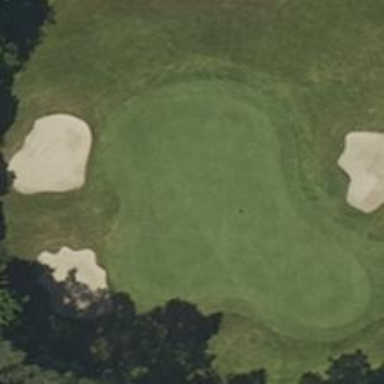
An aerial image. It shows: Golf hole.